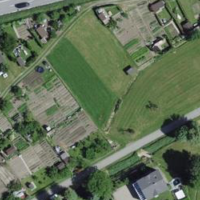
EUNIS habitat code: 24
Species observed at this site:
Cydonia oblonga